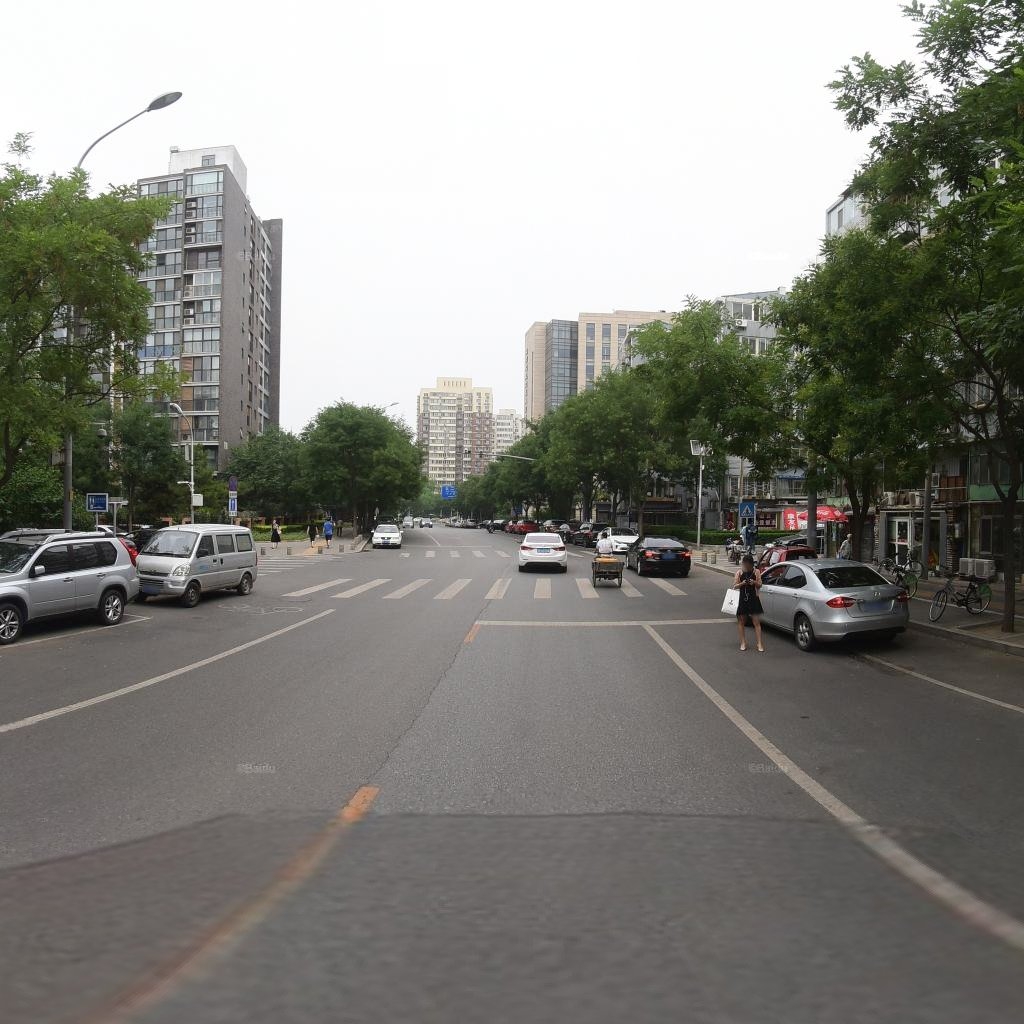
Region: Xicheng
Road damage annotations: longitudinal crack, manhole cover